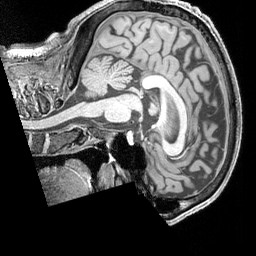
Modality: T1w
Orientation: sagittal
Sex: male
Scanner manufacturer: siemens
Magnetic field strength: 3 T
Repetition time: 2.3 s
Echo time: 0.00226 s